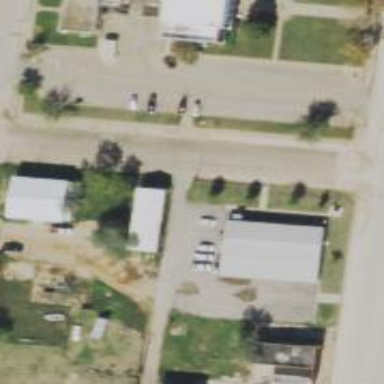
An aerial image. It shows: Alley classified as service road.